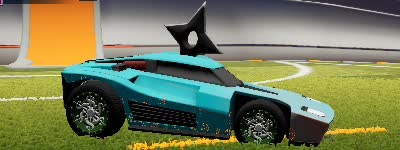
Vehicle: breakout